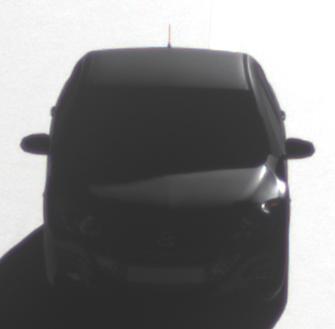
Make: Mazda
Model: 3 1.6
Detailed model: 3 (BL)
Model produced from: 2009/05
Model produced until: 2010/12
Doors: 5
Color: black
Road condition: dry road
Daytime: morning or afternoon
Contrast: high contrast